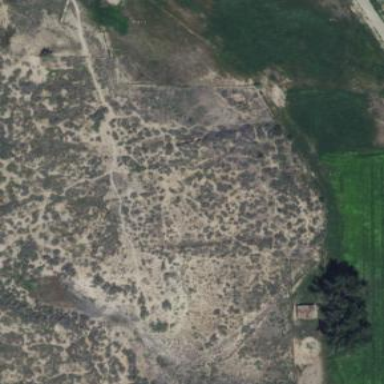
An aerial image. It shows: Archaeological site with historical significance.